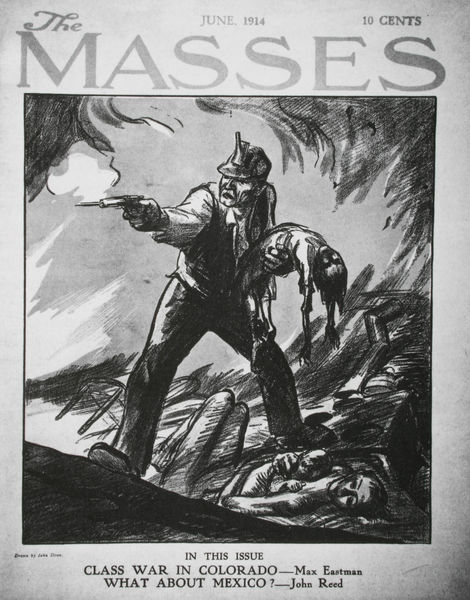
Titel: Ludlow Massacre
Künstler: John Sloan
Schlagwörter: angriff, mann, weiß, grau, schwarz, zeichnung, mütze, leiche, mord, rache, stehen, tod, tot, tragen, rauch, kind, kinder, schrift, amerika, krieg, zerstörung, mond, flammen, leblos, druck, comic, titel, text, zeitung, leichen, tote, plakat, helm, cover, opfer, pistole, breitbeinig, mexico, verteidigen, colorado, john reed, klassenkampf, masses, max eastman